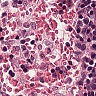
Metastatic tissue present: no